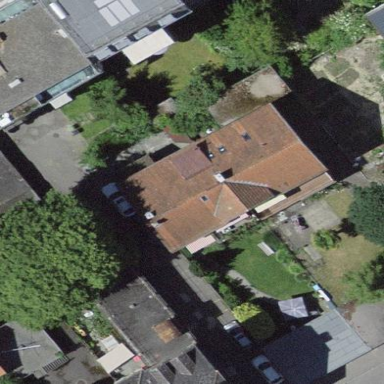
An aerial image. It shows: Terrace building.